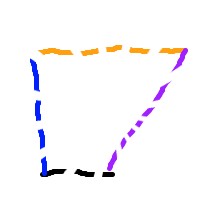
Shape: trapezoid